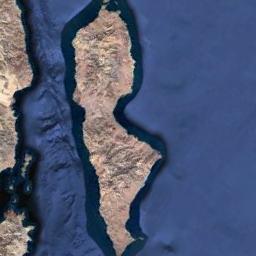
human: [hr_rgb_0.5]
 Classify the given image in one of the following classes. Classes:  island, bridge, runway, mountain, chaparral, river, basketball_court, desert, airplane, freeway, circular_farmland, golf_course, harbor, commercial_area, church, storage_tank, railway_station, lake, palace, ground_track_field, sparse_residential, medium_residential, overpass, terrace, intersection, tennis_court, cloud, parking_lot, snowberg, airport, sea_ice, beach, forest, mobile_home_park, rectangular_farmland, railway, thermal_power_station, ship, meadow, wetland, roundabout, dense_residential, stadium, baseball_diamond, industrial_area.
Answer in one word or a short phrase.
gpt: island